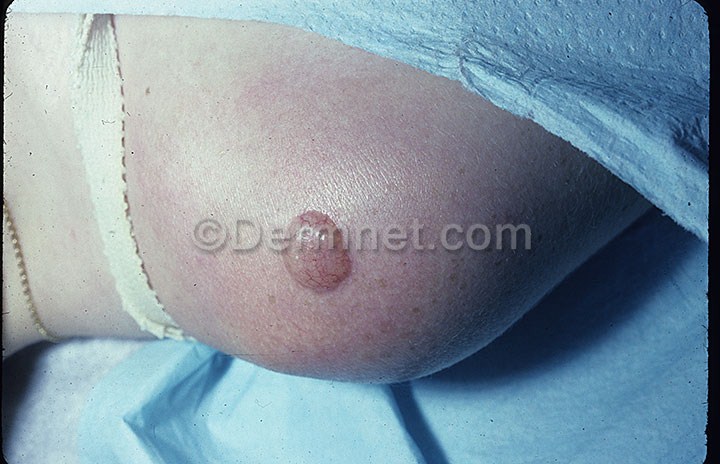
Disease: Actinic Keratosis Basal Cell Carcinoma and other Malignant Lesions